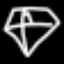
Label: diamond